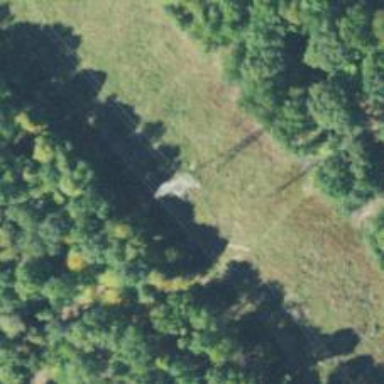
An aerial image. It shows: Lattice structure tower used for power transmission.